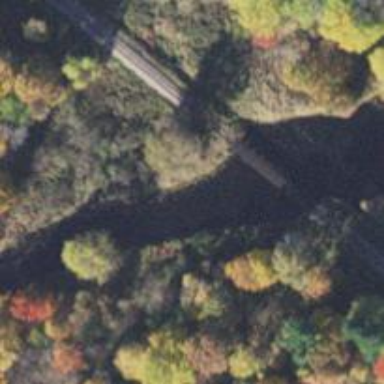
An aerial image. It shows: Railway bridge.